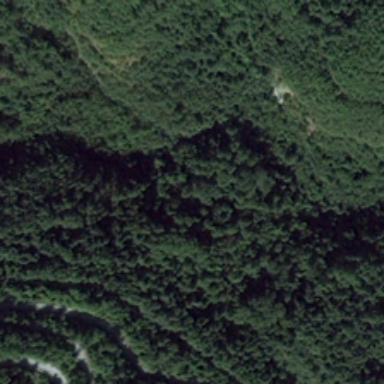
Many green trees are in a piece of forest .